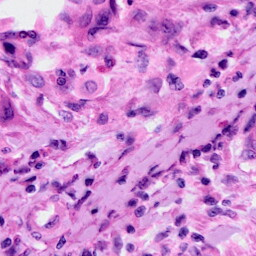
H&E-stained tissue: Cervix